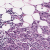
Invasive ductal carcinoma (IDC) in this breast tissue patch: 1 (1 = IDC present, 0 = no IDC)